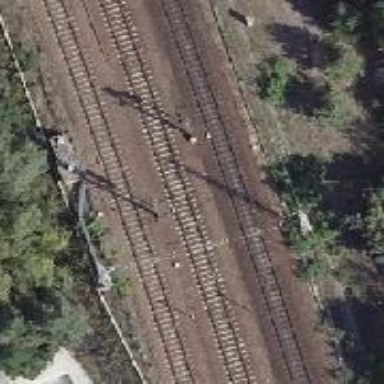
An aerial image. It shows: Railway signal.